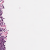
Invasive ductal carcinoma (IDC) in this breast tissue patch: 1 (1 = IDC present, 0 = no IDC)